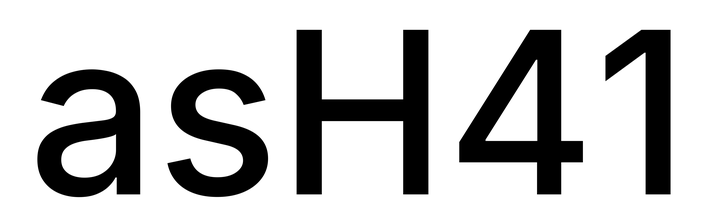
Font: Inter_Medium